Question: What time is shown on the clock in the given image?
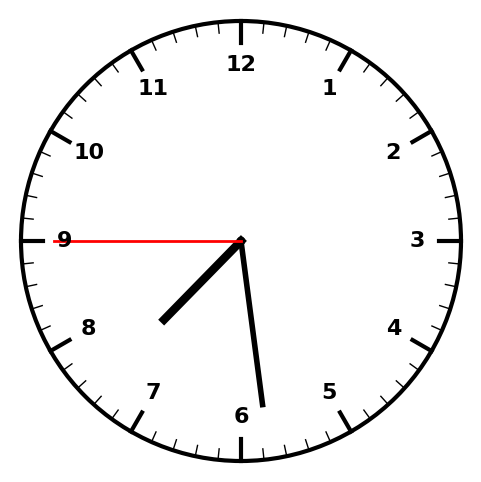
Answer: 07:28:45